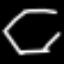
Label: octagon